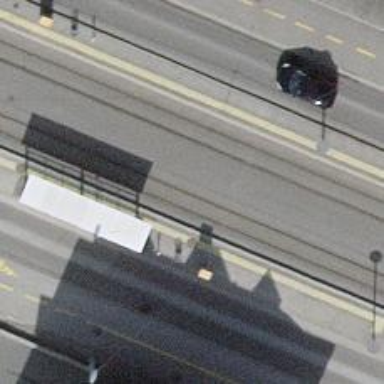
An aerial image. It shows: Bus stop with tram facilities. The stop includes tram stop position for public transport.